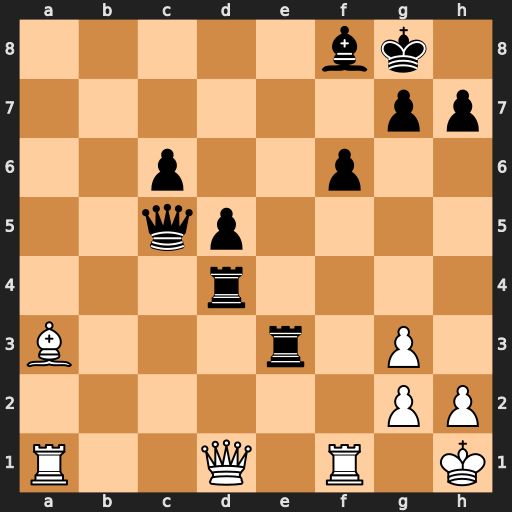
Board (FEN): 5bk1/6pp/2p2p2/2qp4/3r4/B3r1P1/6PP/R2Q1R1K
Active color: w
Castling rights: -
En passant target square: -
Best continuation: Bxc5 Rxd1 Bxe3 Rxf1+ Rxf1